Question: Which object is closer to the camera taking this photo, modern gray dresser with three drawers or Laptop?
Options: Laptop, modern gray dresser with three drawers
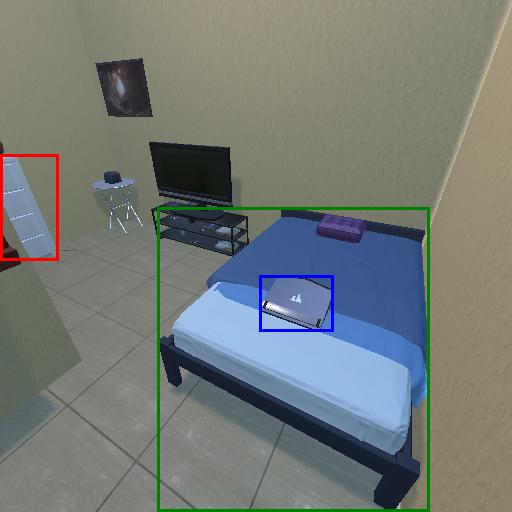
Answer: Laptop